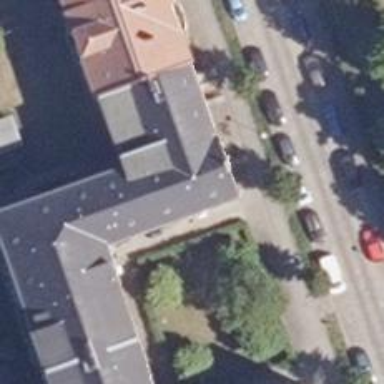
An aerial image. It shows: Veterinary facility.